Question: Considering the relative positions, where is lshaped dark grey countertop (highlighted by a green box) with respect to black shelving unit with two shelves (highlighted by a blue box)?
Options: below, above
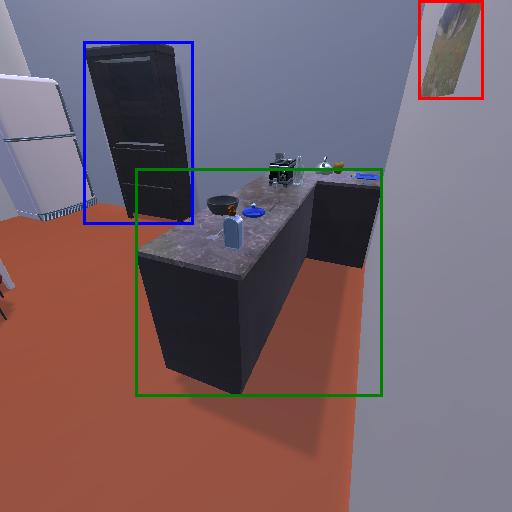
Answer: below